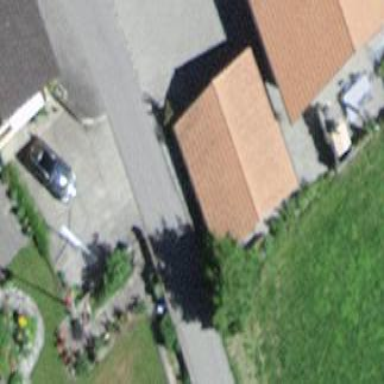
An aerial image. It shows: View of roof of building.